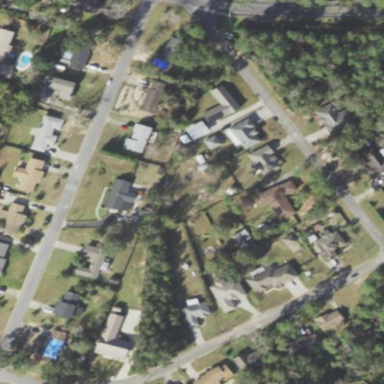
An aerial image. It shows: Residential area composed of single-family homes.